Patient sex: M
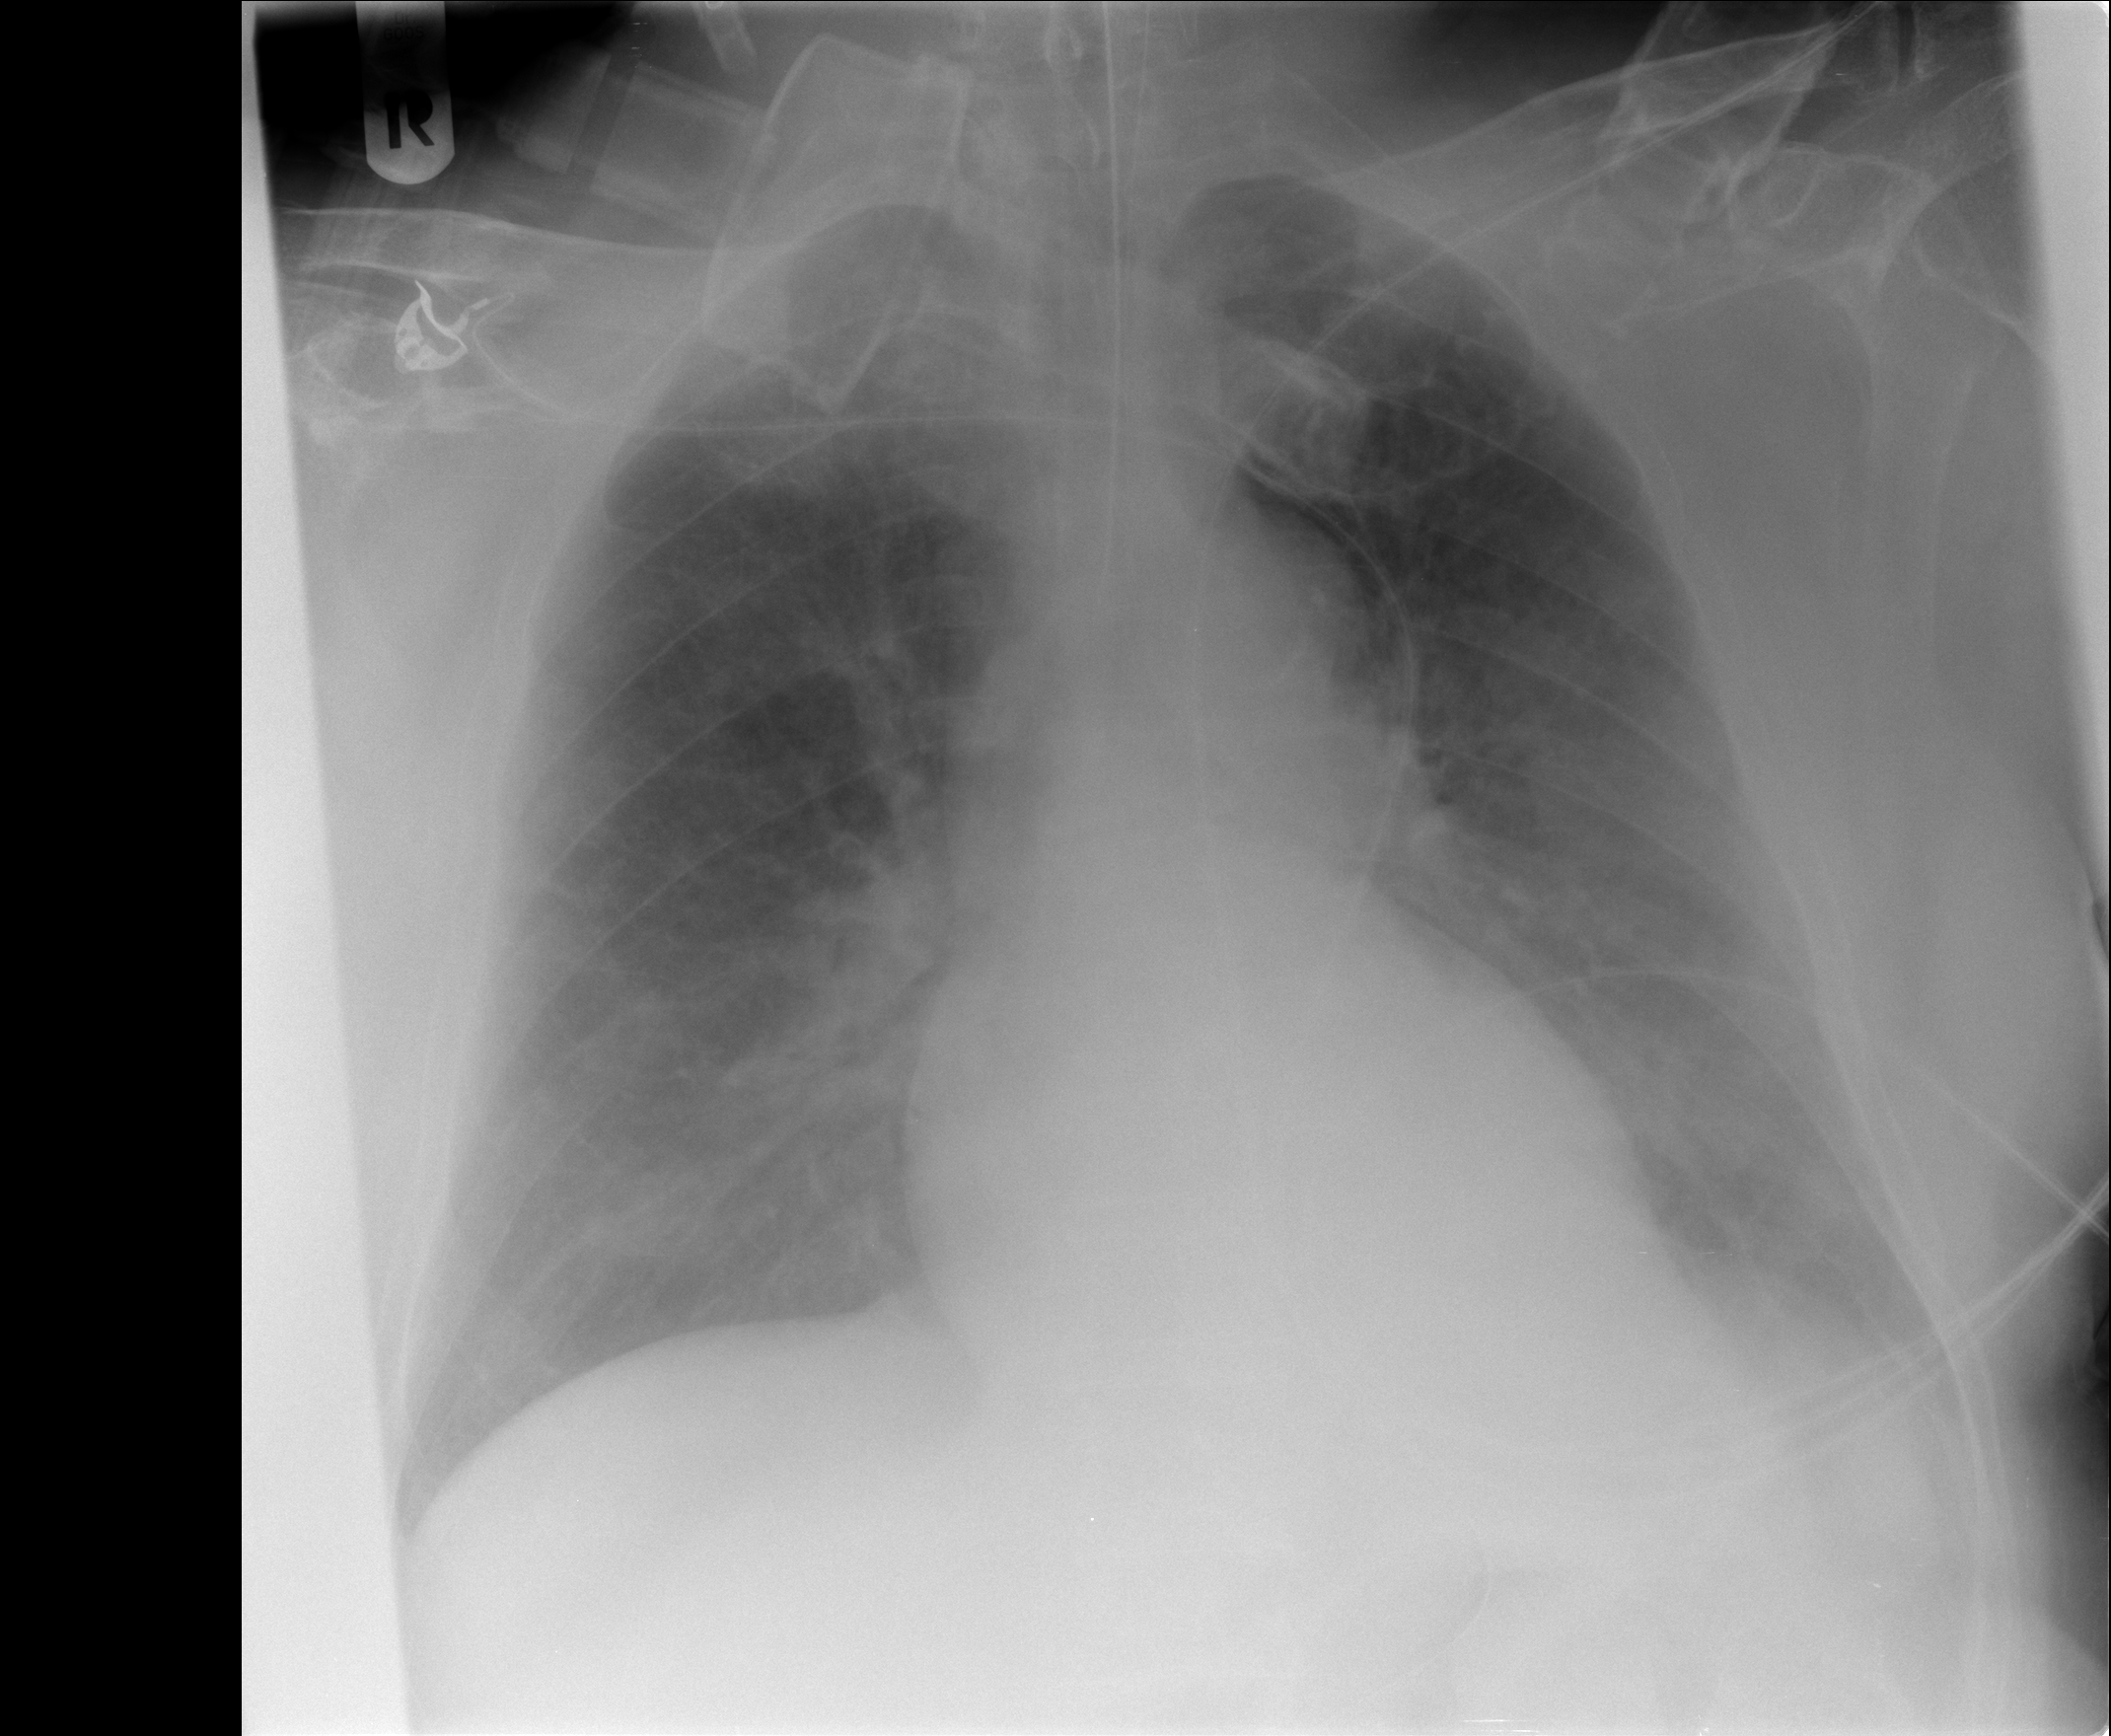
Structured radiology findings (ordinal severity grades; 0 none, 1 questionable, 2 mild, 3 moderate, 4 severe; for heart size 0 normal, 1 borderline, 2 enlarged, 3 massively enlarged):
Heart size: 0
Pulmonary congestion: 2
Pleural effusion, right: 2
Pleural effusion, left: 2
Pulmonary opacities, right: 2
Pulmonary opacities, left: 2
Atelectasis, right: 2
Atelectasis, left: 2